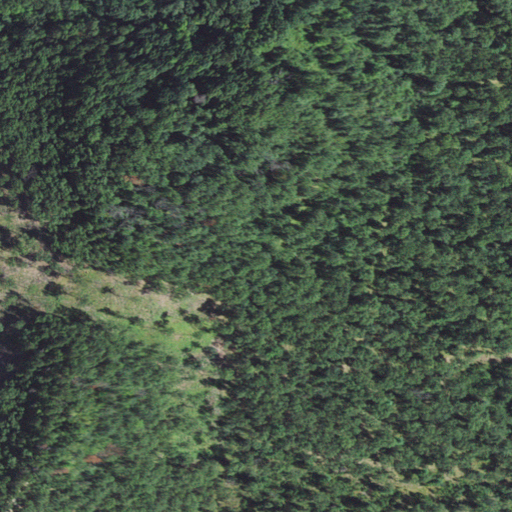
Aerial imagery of cliff(s) in Wisconsin named Prices Bluff containing deciduous forest, mixed forest, and shrub